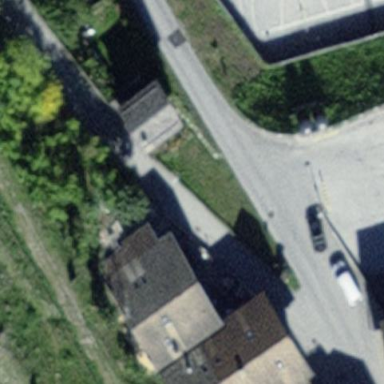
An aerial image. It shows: Building that houses restaurant and hostel.